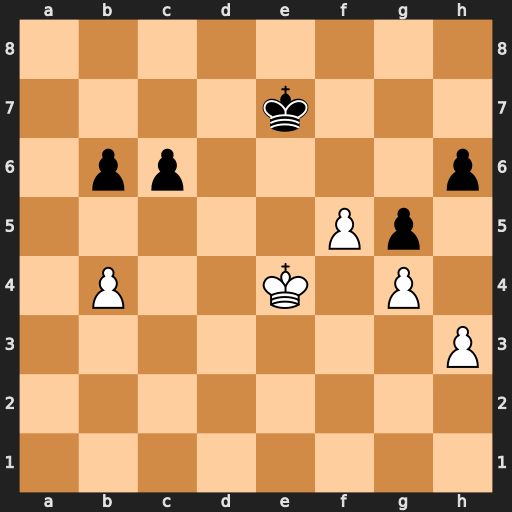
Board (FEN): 8/4k3/1pp4p/5Pp1/1P2K1P1/7P/8/8
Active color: w
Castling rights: -
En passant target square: -
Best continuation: Ke5 Kd7 Kf6